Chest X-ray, PA view. Patient: 22 years old, sex M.
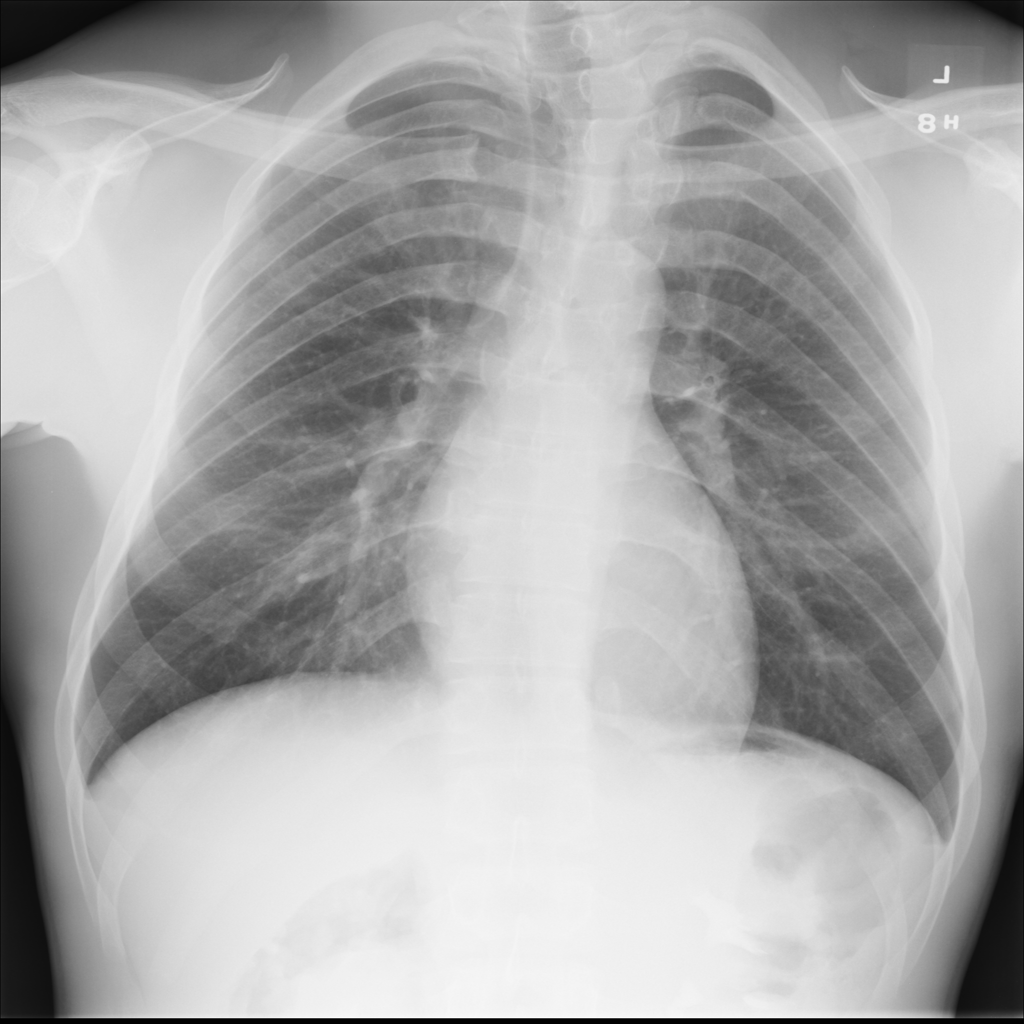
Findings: No Finding